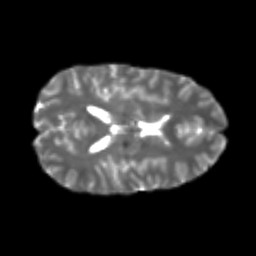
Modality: T2w
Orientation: axial
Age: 22
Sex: female
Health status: healthy
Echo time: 0.074 s